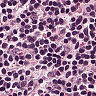
Metastatic tissue present: no